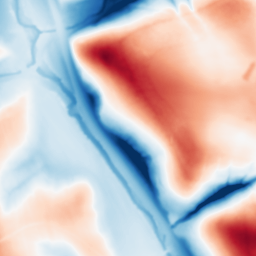
Category: multiscale
Decomposition family: dog_multiscale
Decomposition parameters: sigma_ratio: 2
n_scales: 5
base_sigma: 1
Upsampling method: quintic
Upsampling parameters: scale: 8
Upsampling scale: 8